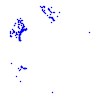
Particle: proton